Question: Here is the situation:

The graph is initialized as such:
'''
protected NumberAxis xAxis;
protected NumberAxis yAxis;
protected StackedAreaChart<Number, Number> chart;
protected final XYChart.Series<Number, Number> waitingSeries
= new XYChart.Series<>();
protected final XYChart.Series<Number, Number> startedSeries
= new XYChart.Series<>();
protected final XYChart.Series<Number, Number> successSeries
= new XYChart.Series<>();
protected final XYChart.Series<Number, Number> failureSeries
= new XYChart.Series<>();
// ...
@Override
public void init()
{
// ...
xAxis = new NumberAxis();
xAxis.setLabel("Line number");
xAxis.setForceZeroInRange(false);
xAxis.setTickUnit(1.0);
xAxis.setTickMarkVisible(false);
yAxis = new NumberAxis();
yAxis.setTickMarkVisible(false);
chart = new StackedAreaChart<>(xAxis, yAxis);
chart.setAnimated(false);
chart.setTitle("Matcher status by line");
waitingSeries.setName("Waiting for children");
startedSeries.setName("Started this line");
successSeries.setName("Succeeded this line");
failureSeries.setName("Failed this line");
final ObservableList<XYChart.Series<Number, Number>> data
= chart.getData();
data.add(waitingSeries);
data.add(startedSeries);
data.add(successSeries);
data.add(failureSeries);
pane.setCenter(chart);
}
'''
OK, so:
- - 'xAxis'-
(work around bug with SO chat and bullet list vs code)
'''
@Override
public void showLineMatcherStatus(final List<LineMatcherStatus> list,
final int startLine, final int nrLines)
{
display.xAxis.setLowerBound(startLine);
display.xAxis.setUpperBound(startLine + nrLines - 1);
// etc
'''
'startLine' in this case is 1 and 'nrLines' being 25, well, endLine is 25. Good, the bounds are respected...
... But then why does the x axis range from 0 to 27.5??
How do I make the axes behave?
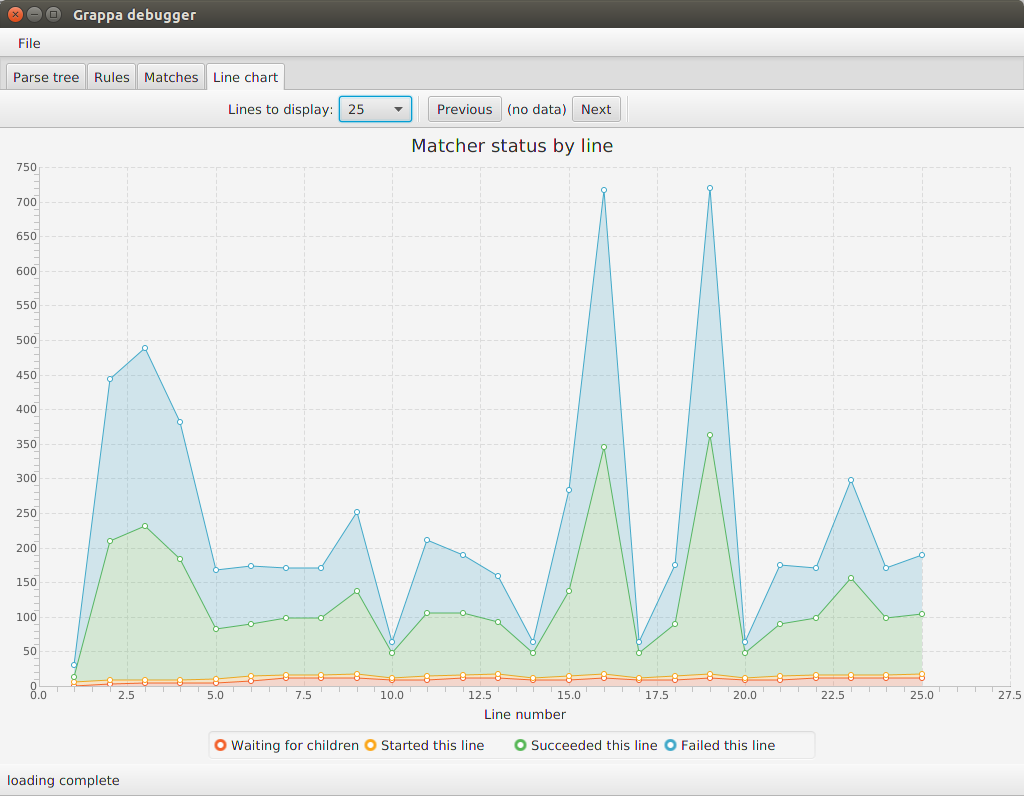
Answer: By default, 'NumberAxis' has 'autoRanging' set to 'true', so to get it to respect your lower and upper bounds you need
'''
xAxis.setAutoRanging(false);
'''
For the tick marks, if you look at your image closely, you'll notice there are no tick marks next to the actual numbers; only at the "minor values" in between.
So you need both
'''
xAxis.setTickMarkVisible(false);
'''
and
'''
xAxis.setMinorTickVisible(false);
'''